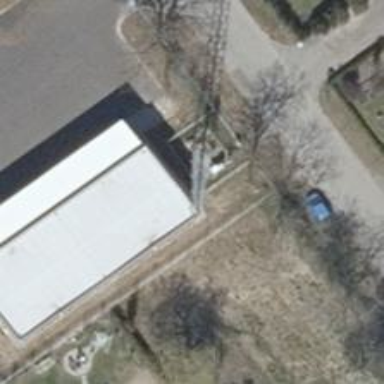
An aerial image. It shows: Man-made mast used for communication purposes.